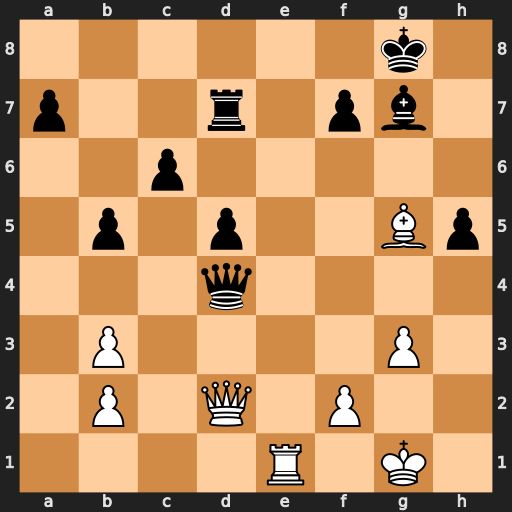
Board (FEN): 6k1/p2r1pb1/2p5/1p1p2Bp/3q4/1P4P1/1P1Q1P2/4R1K1
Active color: w
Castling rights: -
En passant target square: -
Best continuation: Re8+ Kh7 Qc2+ Qe4 Rxe4